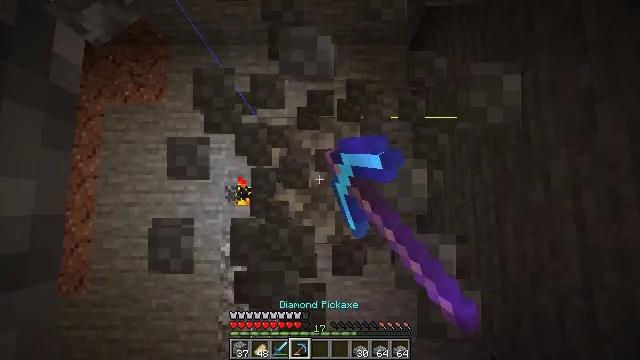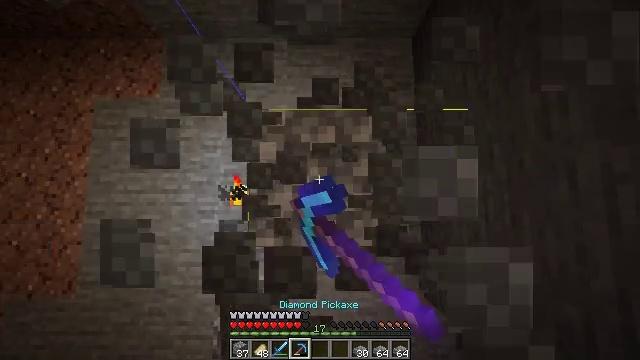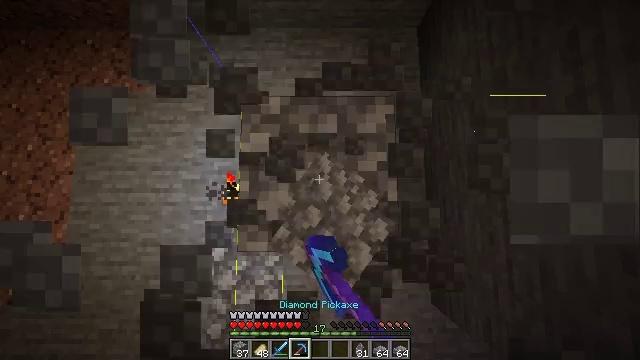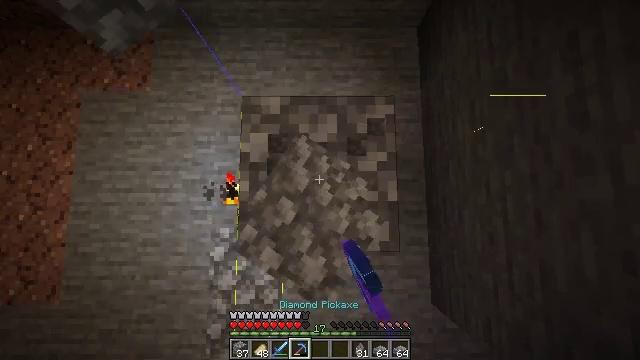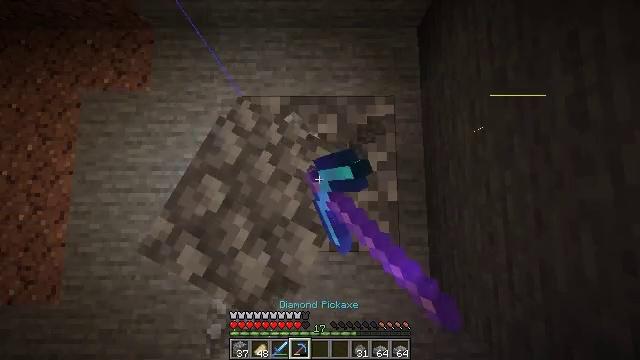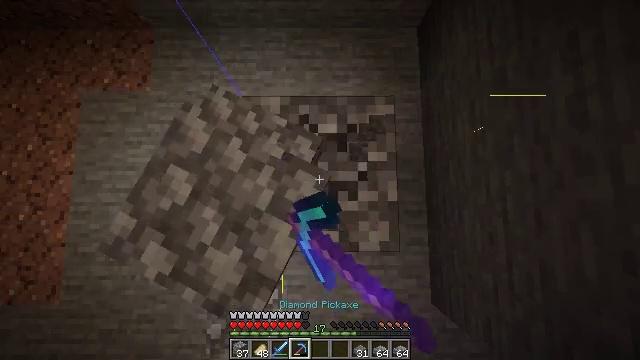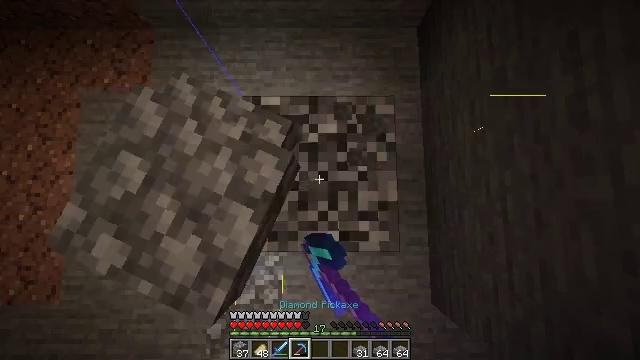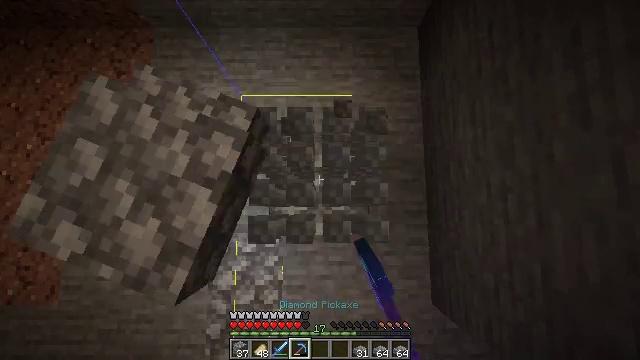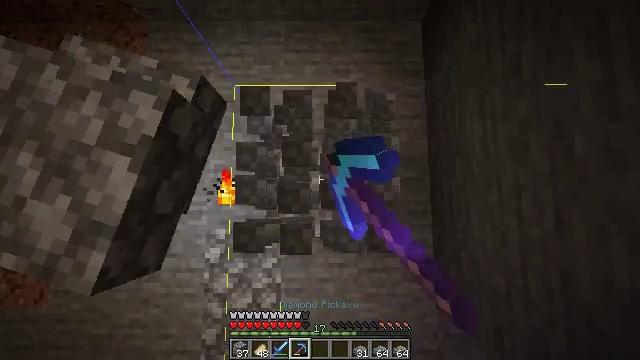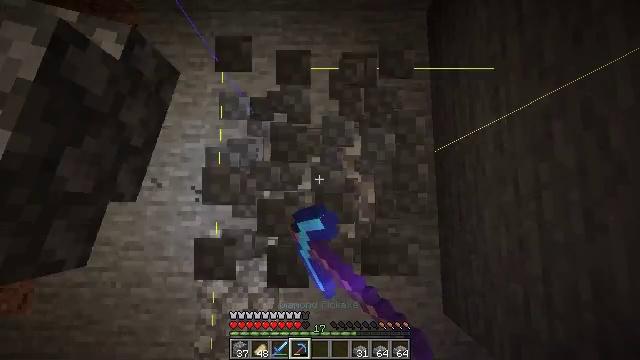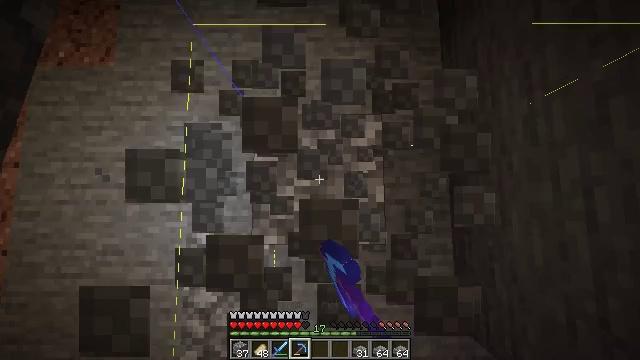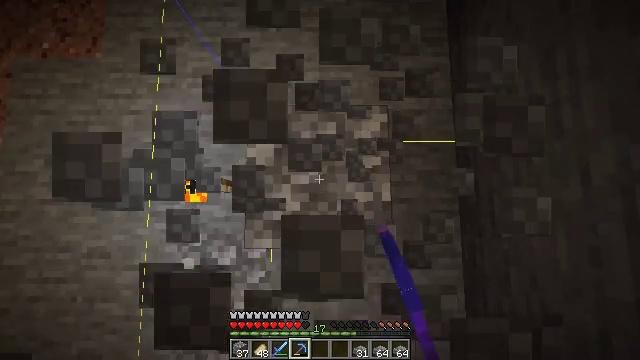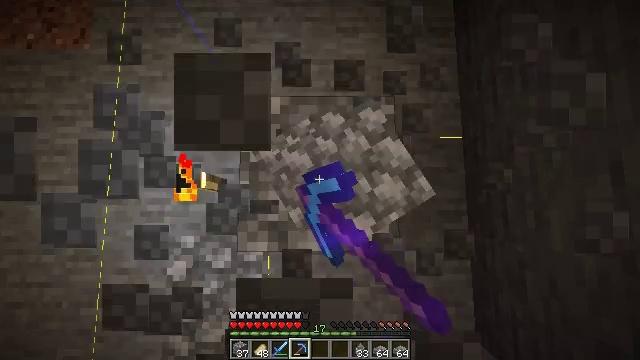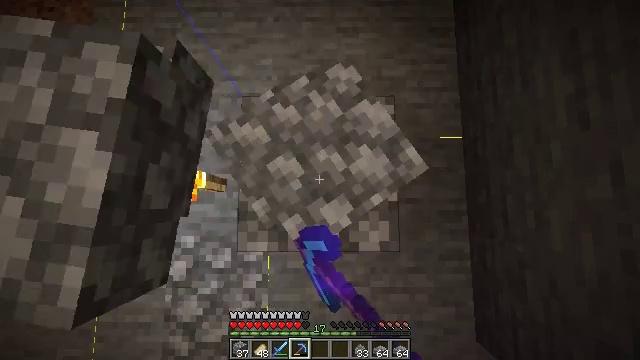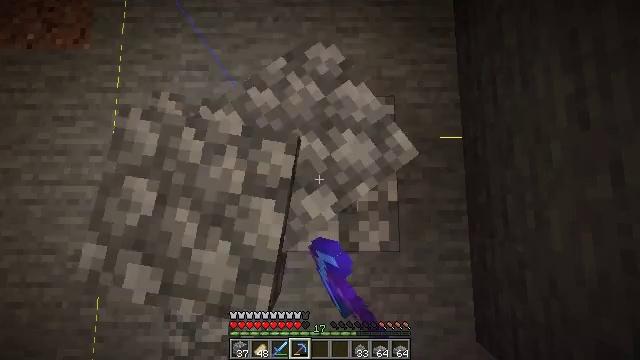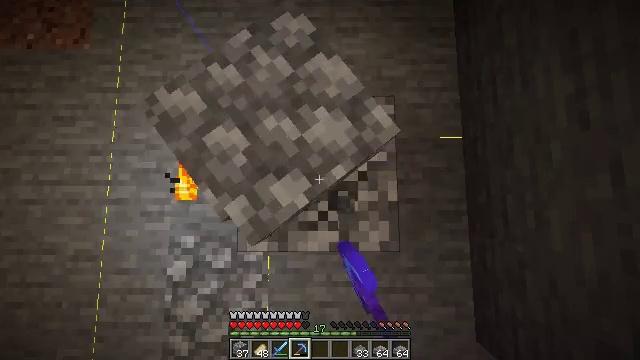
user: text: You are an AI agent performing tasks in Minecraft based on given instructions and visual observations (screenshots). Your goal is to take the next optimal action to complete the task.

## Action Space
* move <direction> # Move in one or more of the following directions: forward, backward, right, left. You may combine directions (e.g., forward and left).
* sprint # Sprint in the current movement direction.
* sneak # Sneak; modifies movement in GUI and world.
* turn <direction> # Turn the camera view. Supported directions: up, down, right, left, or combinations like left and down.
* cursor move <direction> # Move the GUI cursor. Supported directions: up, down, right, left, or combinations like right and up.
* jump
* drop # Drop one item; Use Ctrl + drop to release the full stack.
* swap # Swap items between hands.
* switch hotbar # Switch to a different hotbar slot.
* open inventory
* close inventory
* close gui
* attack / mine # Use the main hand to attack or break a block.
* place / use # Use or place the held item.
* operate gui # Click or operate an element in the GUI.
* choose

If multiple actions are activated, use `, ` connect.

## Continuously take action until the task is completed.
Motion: motion action
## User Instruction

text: Break the cobblestone slab to recycle it.
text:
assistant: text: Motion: attack / mine
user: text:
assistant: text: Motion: attack / mine
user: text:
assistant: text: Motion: attack / mine
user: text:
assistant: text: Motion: attack / mine
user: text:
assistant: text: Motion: attack / mine
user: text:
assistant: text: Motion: attack / mine
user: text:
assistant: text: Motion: attack / mine
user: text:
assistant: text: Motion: attack / mine
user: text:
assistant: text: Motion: attack / mine
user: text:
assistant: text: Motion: attack / mine
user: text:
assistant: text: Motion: attack / mine
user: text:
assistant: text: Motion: attack / mine
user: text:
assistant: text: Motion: attack / mine
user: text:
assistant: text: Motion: attack / mine
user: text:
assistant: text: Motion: attack / mine
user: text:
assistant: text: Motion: attack / mine
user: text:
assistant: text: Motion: attack / mine
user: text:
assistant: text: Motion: attack / mine
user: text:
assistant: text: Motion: attack / mine
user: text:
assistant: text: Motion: attack / mine
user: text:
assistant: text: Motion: attack / mine
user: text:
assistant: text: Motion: attack / mine